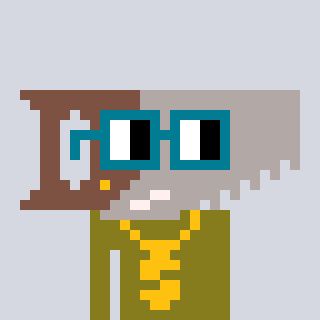
a pixel art character with square dark green glasses, a saw-shaped head and a gunk-colored body on a cool background